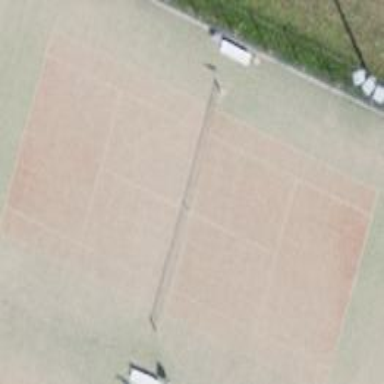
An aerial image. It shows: Tennis court on pitch.